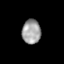
Tissue: skin
Cell type: Epithelial cells
Senescence score: 0.2525
Nuclear area (px): 442
Mean DAPI intensity: 161.145